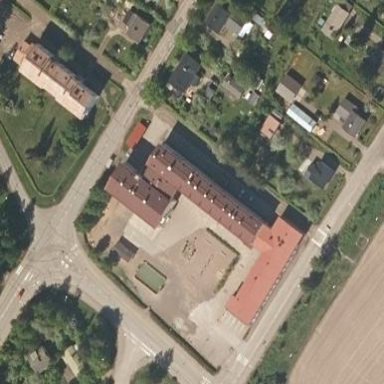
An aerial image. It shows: School building.